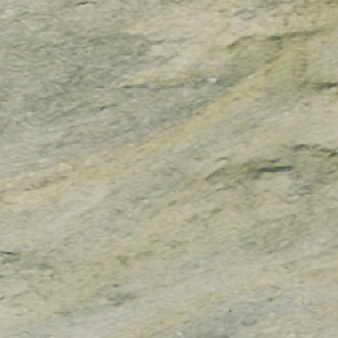
Label: other